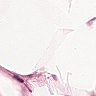
Metastatic tissue present: no